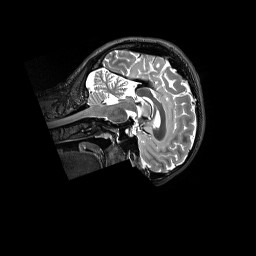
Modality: T2w
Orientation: sagittal
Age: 18
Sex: male
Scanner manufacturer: siemens
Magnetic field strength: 3 T
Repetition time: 3.2 s
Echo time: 0.728 s